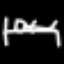
Label: bed